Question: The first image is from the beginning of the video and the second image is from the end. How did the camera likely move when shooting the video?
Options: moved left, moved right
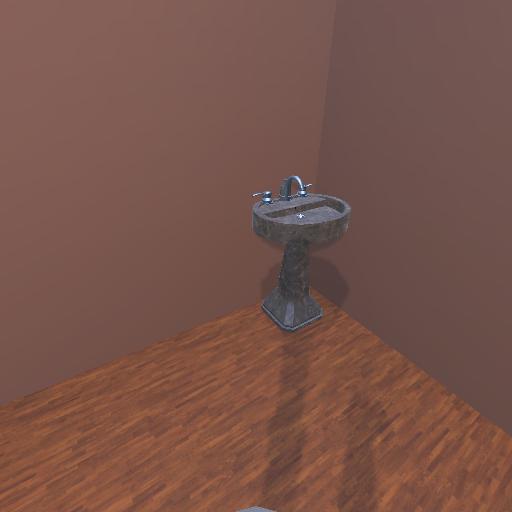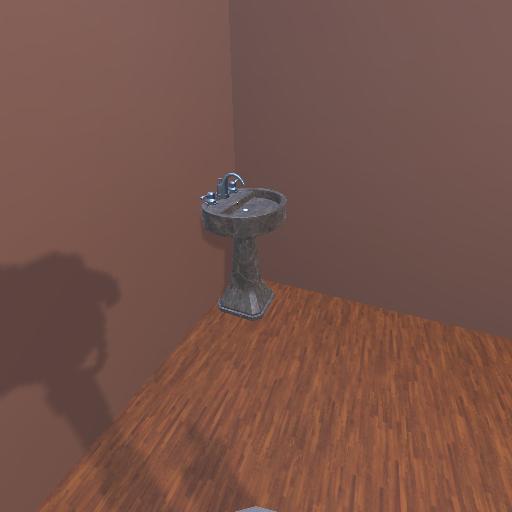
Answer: moved left